Question: I use windows 7 and VS2010.
I want to use string array:
'''
#include <string>
#include <iostream>
string Value[8] = {"0"} ;
int Value_no = 0;
/*.....*/
void CControllerDlg::HandlePacket(char *pkt, int len)
{
Value[Value_no] = pkt;
Value_no += 1;
}
'''
But when I run single step debug. Error occurs at 'string Value[8] = {"0"} ;'
Error:

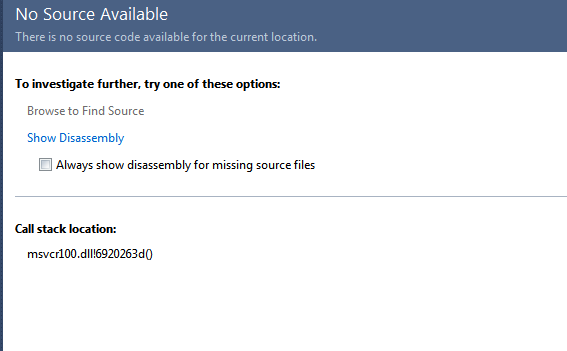
Answer: You made string array of 8 elements and you only described one. Try declaring other values, from 0 to 7.